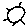
Label: sun